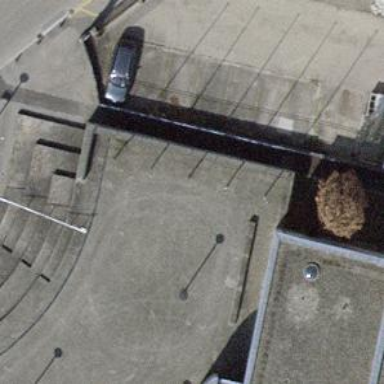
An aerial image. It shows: Flagpole structure.